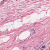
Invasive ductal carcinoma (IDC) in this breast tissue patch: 0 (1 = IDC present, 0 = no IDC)